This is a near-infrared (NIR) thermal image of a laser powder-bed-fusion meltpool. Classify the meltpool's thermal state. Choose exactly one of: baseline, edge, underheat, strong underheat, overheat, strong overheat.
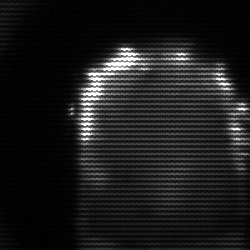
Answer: baseline